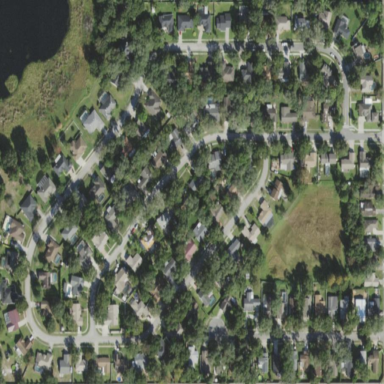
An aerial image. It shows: Residential area.